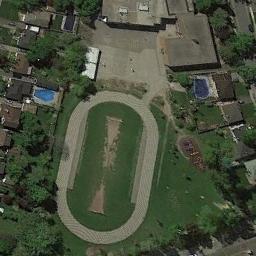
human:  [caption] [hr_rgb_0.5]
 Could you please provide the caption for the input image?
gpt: There are three tracks of different sizes .

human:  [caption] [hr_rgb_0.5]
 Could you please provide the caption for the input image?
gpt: The track and field is built on the lawn, Next to the residential area and surrounded by a lot of vegetation .

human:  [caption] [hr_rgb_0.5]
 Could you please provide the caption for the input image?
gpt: The ground track field is surrounded by some trees and houses arranged neatly .

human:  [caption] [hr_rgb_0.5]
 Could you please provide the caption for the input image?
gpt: There are many trees near the ground track field .

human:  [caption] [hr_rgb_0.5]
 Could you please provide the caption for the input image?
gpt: There are some buildings around the ground track field with a yellow track .